Question: I want Matlab to execute a function that takes the specific point I clicked on as an input, so for example, if I plot
'''
plot(xy(:,1),xy(:,2))
scatter(xy(:,1),xy(:,2))
'''
and then click on a specific point (see figure), it will execute a callback function whose inputs are not only the x,y coordinate of that point but also its index value (ie its the 4th row of variable xy)
Thanks alot!

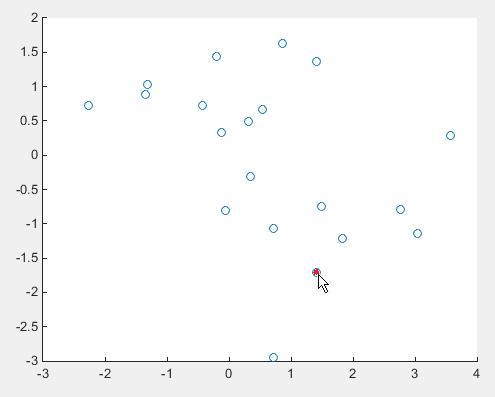
Answer: This can be done by using the 'ButtonDownFcn' property of 'Scatter' objects.
In the main script:
'''
% --- Define your data
N = 10;
x = rand(N,1);
y = rand(N,1);
% --- Plot and define the callback
h = scatter(x, y, 'bo');
set(h, 'ButtonDownFcn', @myfun);
'''
and in the function 'myfun':
'''
function myfun(h, e)
% --- Get coordinates
x = get(h, 'XData');
y = get(h, 'YData');
% --- Get index of the clicked point
[~, i] = min((e.IntersectionPoint(1)-x).^2 + (e.IntersectionPoint(2)-y).^2);
% --- Do something
hold on
switch e.Button
case 1, col = 'r';
case 2, col = 'g';
case 3, col = 'b';
end
plot(x(i), y(i), '.', 'color', col);
'''
'i' is the index of the clicked point, so 'x(i)' and 'y(i)' are the coordinates of the clicked point.
Amazingly enough, the mouse button which performed the action is stored in 'e.Button':
- - -
so you can play around with that too. Here is the result:

Best,